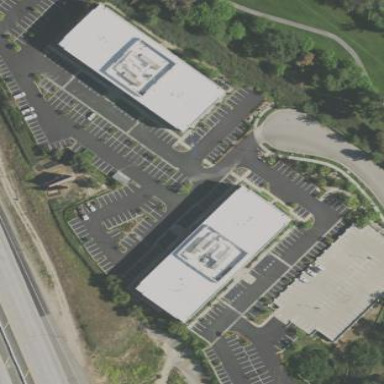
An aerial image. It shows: Commercial building.